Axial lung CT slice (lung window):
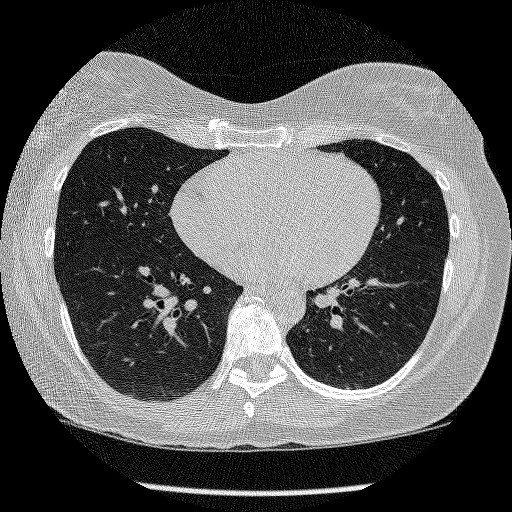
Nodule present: no